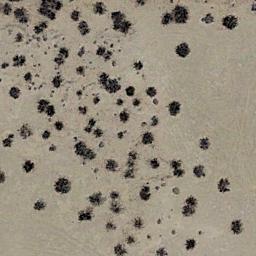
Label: chaparral